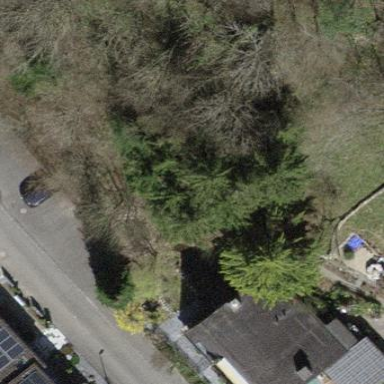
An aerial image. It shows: Group of garages.